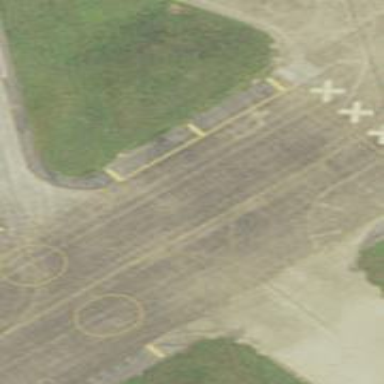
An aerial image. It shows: View of taxiway at the airport.